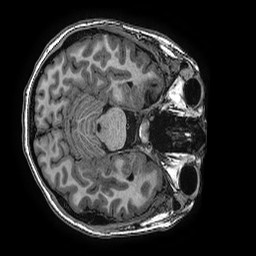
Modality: T1w
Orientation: axial
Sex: female
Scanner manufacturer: ge
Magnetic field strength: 3 T
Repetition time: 0.0077 s
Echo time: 0.003436 s